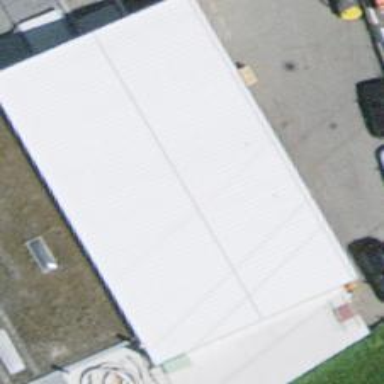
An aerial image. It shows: Industrial building.